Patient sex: M
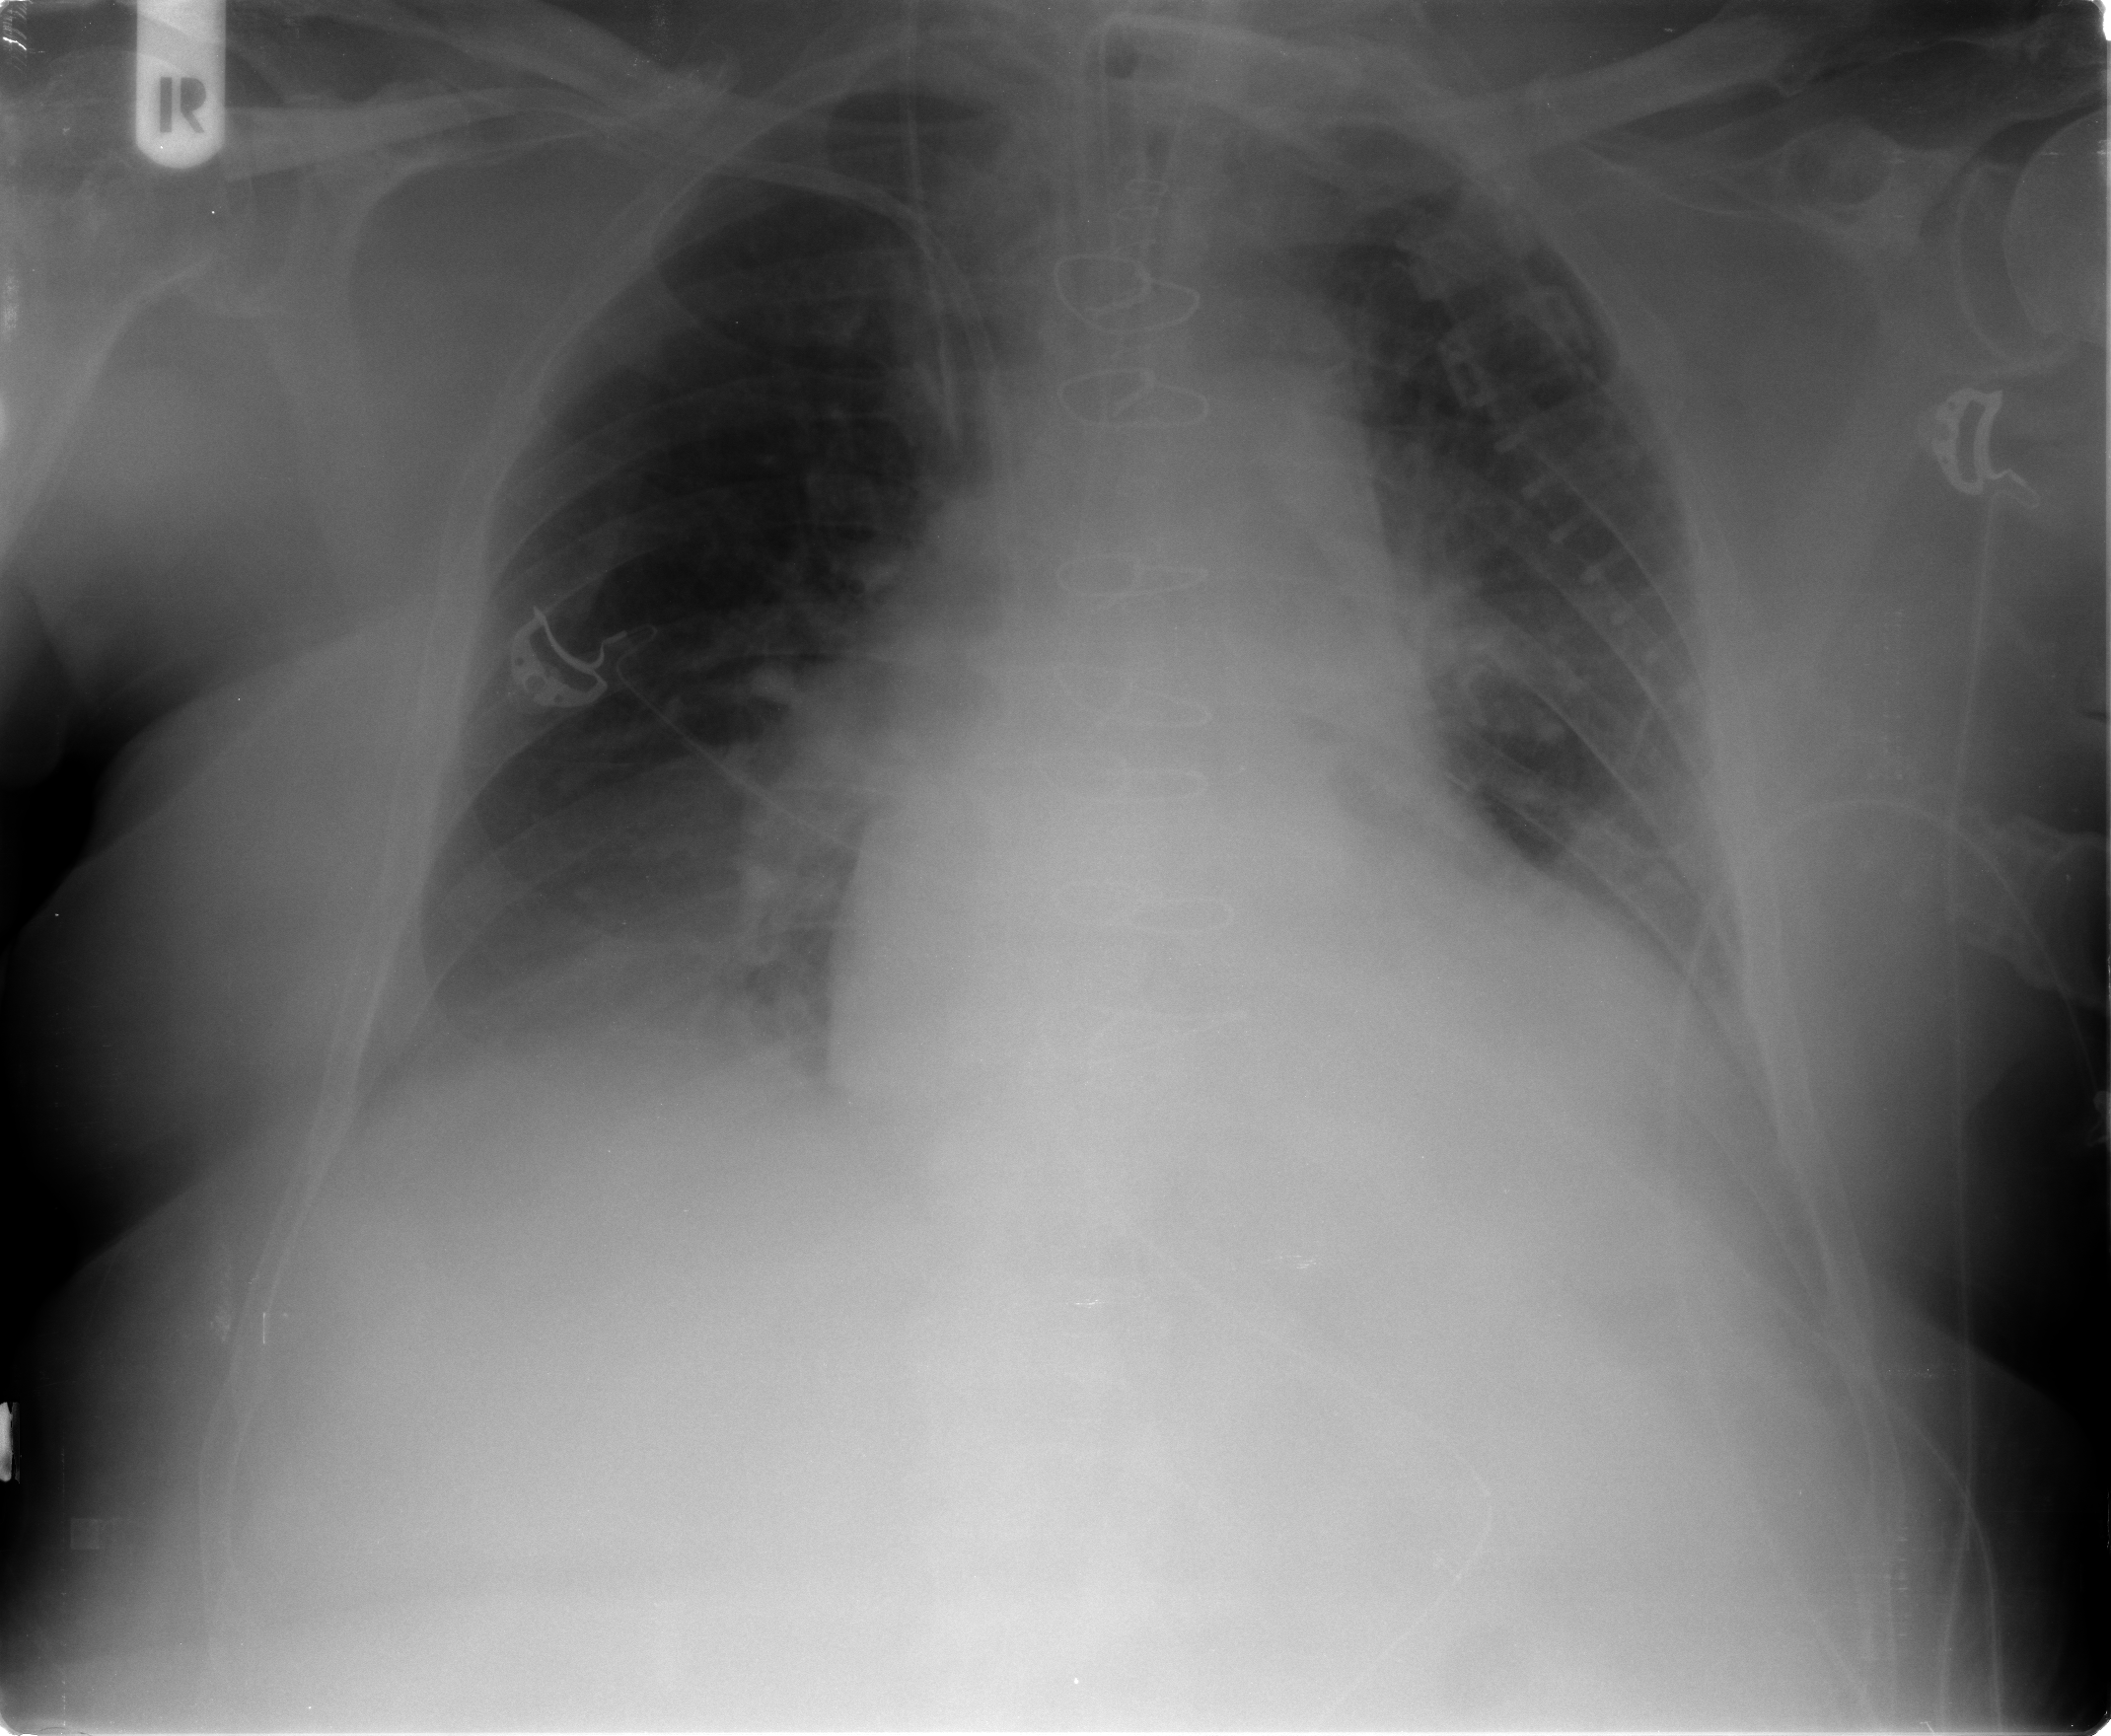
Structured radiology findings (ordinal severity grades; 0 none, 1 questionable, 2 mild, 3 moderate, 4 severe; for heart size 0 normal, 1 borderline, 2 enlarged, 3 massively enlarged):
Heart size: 2
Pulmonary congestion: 2
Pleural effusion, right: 2
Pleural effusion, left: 2
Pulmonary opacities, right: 0
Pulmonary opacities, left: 2
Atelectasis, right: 2
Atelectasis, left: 2